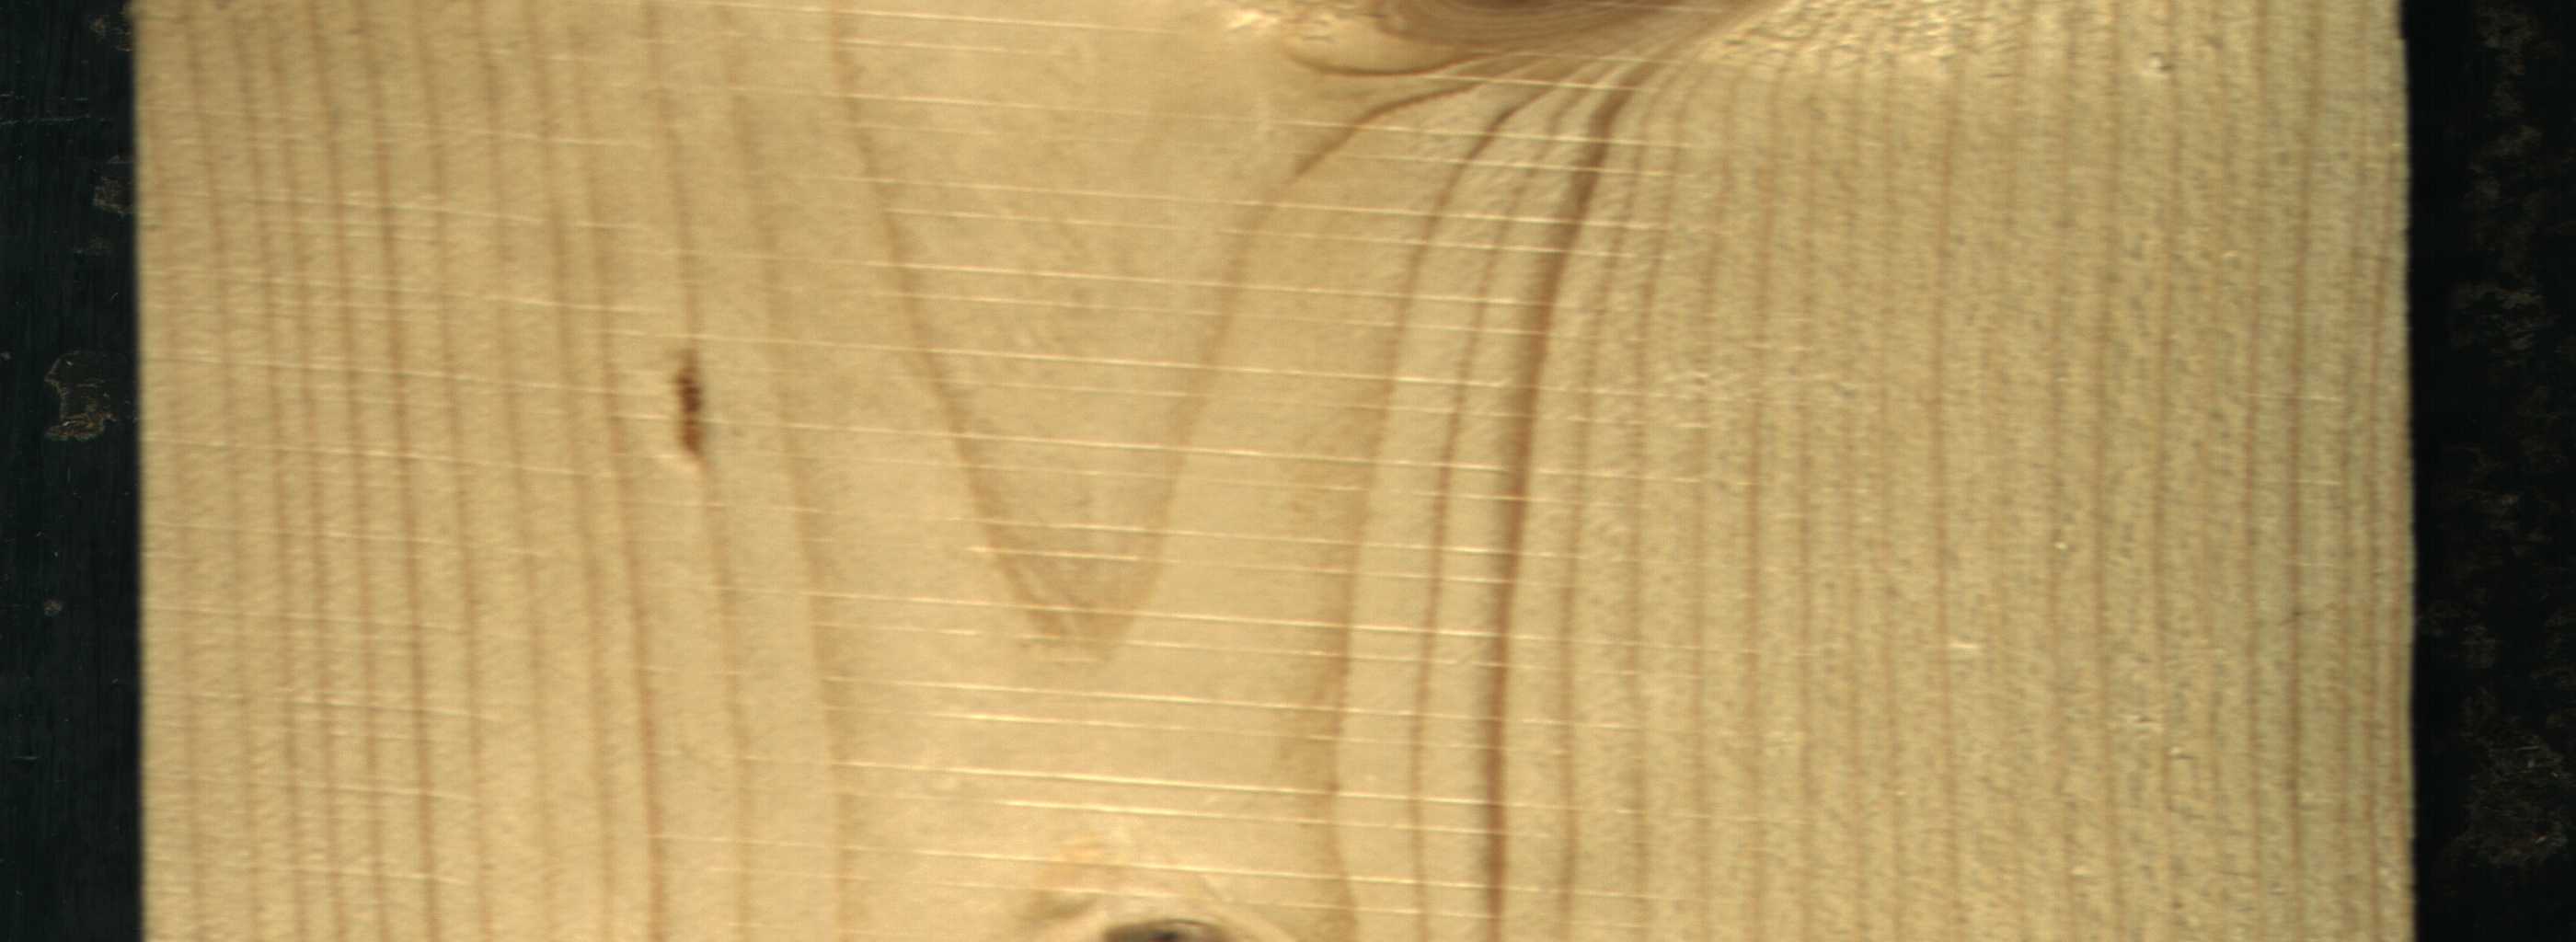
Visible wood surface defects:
resin
Live_Knot
Live_Knot